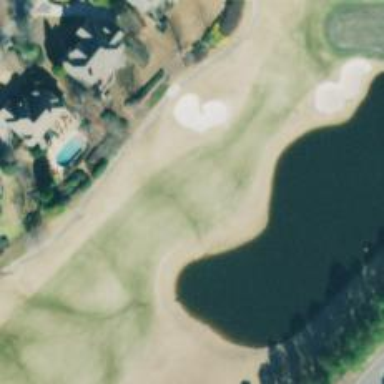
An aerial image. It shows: Golf hole.